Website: crate-barrel
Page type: newsletter-management
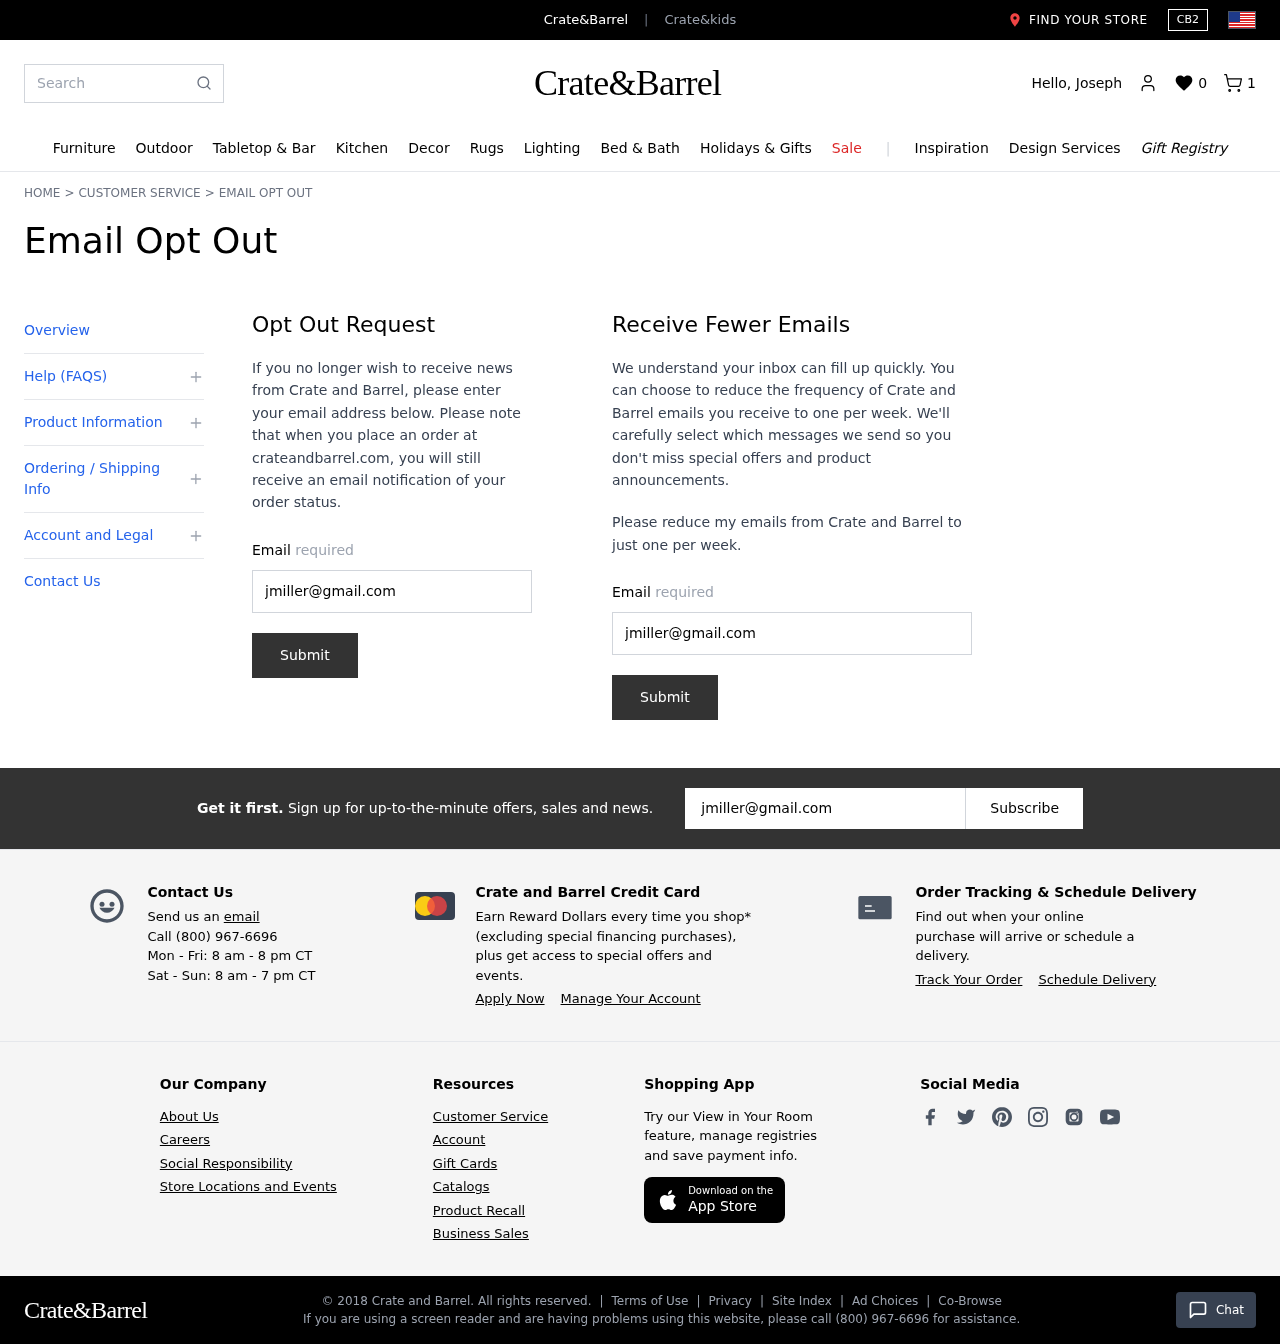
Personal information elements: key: PII_EMAIL
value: jmiller@gmail.com
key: PII_EMAIL2
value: jmiller@gmail.com
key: PII_EMAIL3
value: jmiller@gmail.com
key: PII_FIRSTNAME
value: Joseph
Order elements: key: ORDER_NUM_ITEMS
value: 1
Search elements: key: HEADER_SEARCH
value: Search
Other elements: key: WISHLIST_COUNT
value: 0